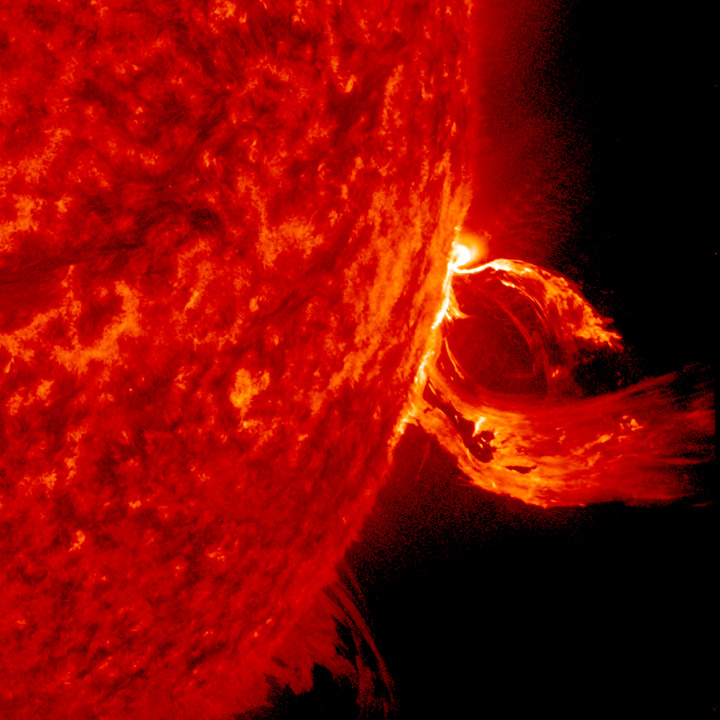
CME Blow Out Sun, CME, coronal mass ejection